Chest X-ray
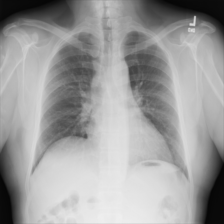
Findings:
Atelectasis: negative
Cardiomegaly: negative
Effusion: negative
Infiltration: negative
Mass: negative
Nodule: negative
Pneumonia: negative
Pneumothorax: negative
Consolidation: negative
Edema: negative
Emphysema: negative
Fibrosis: negative
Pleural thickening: negative
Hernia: negative